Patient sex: M
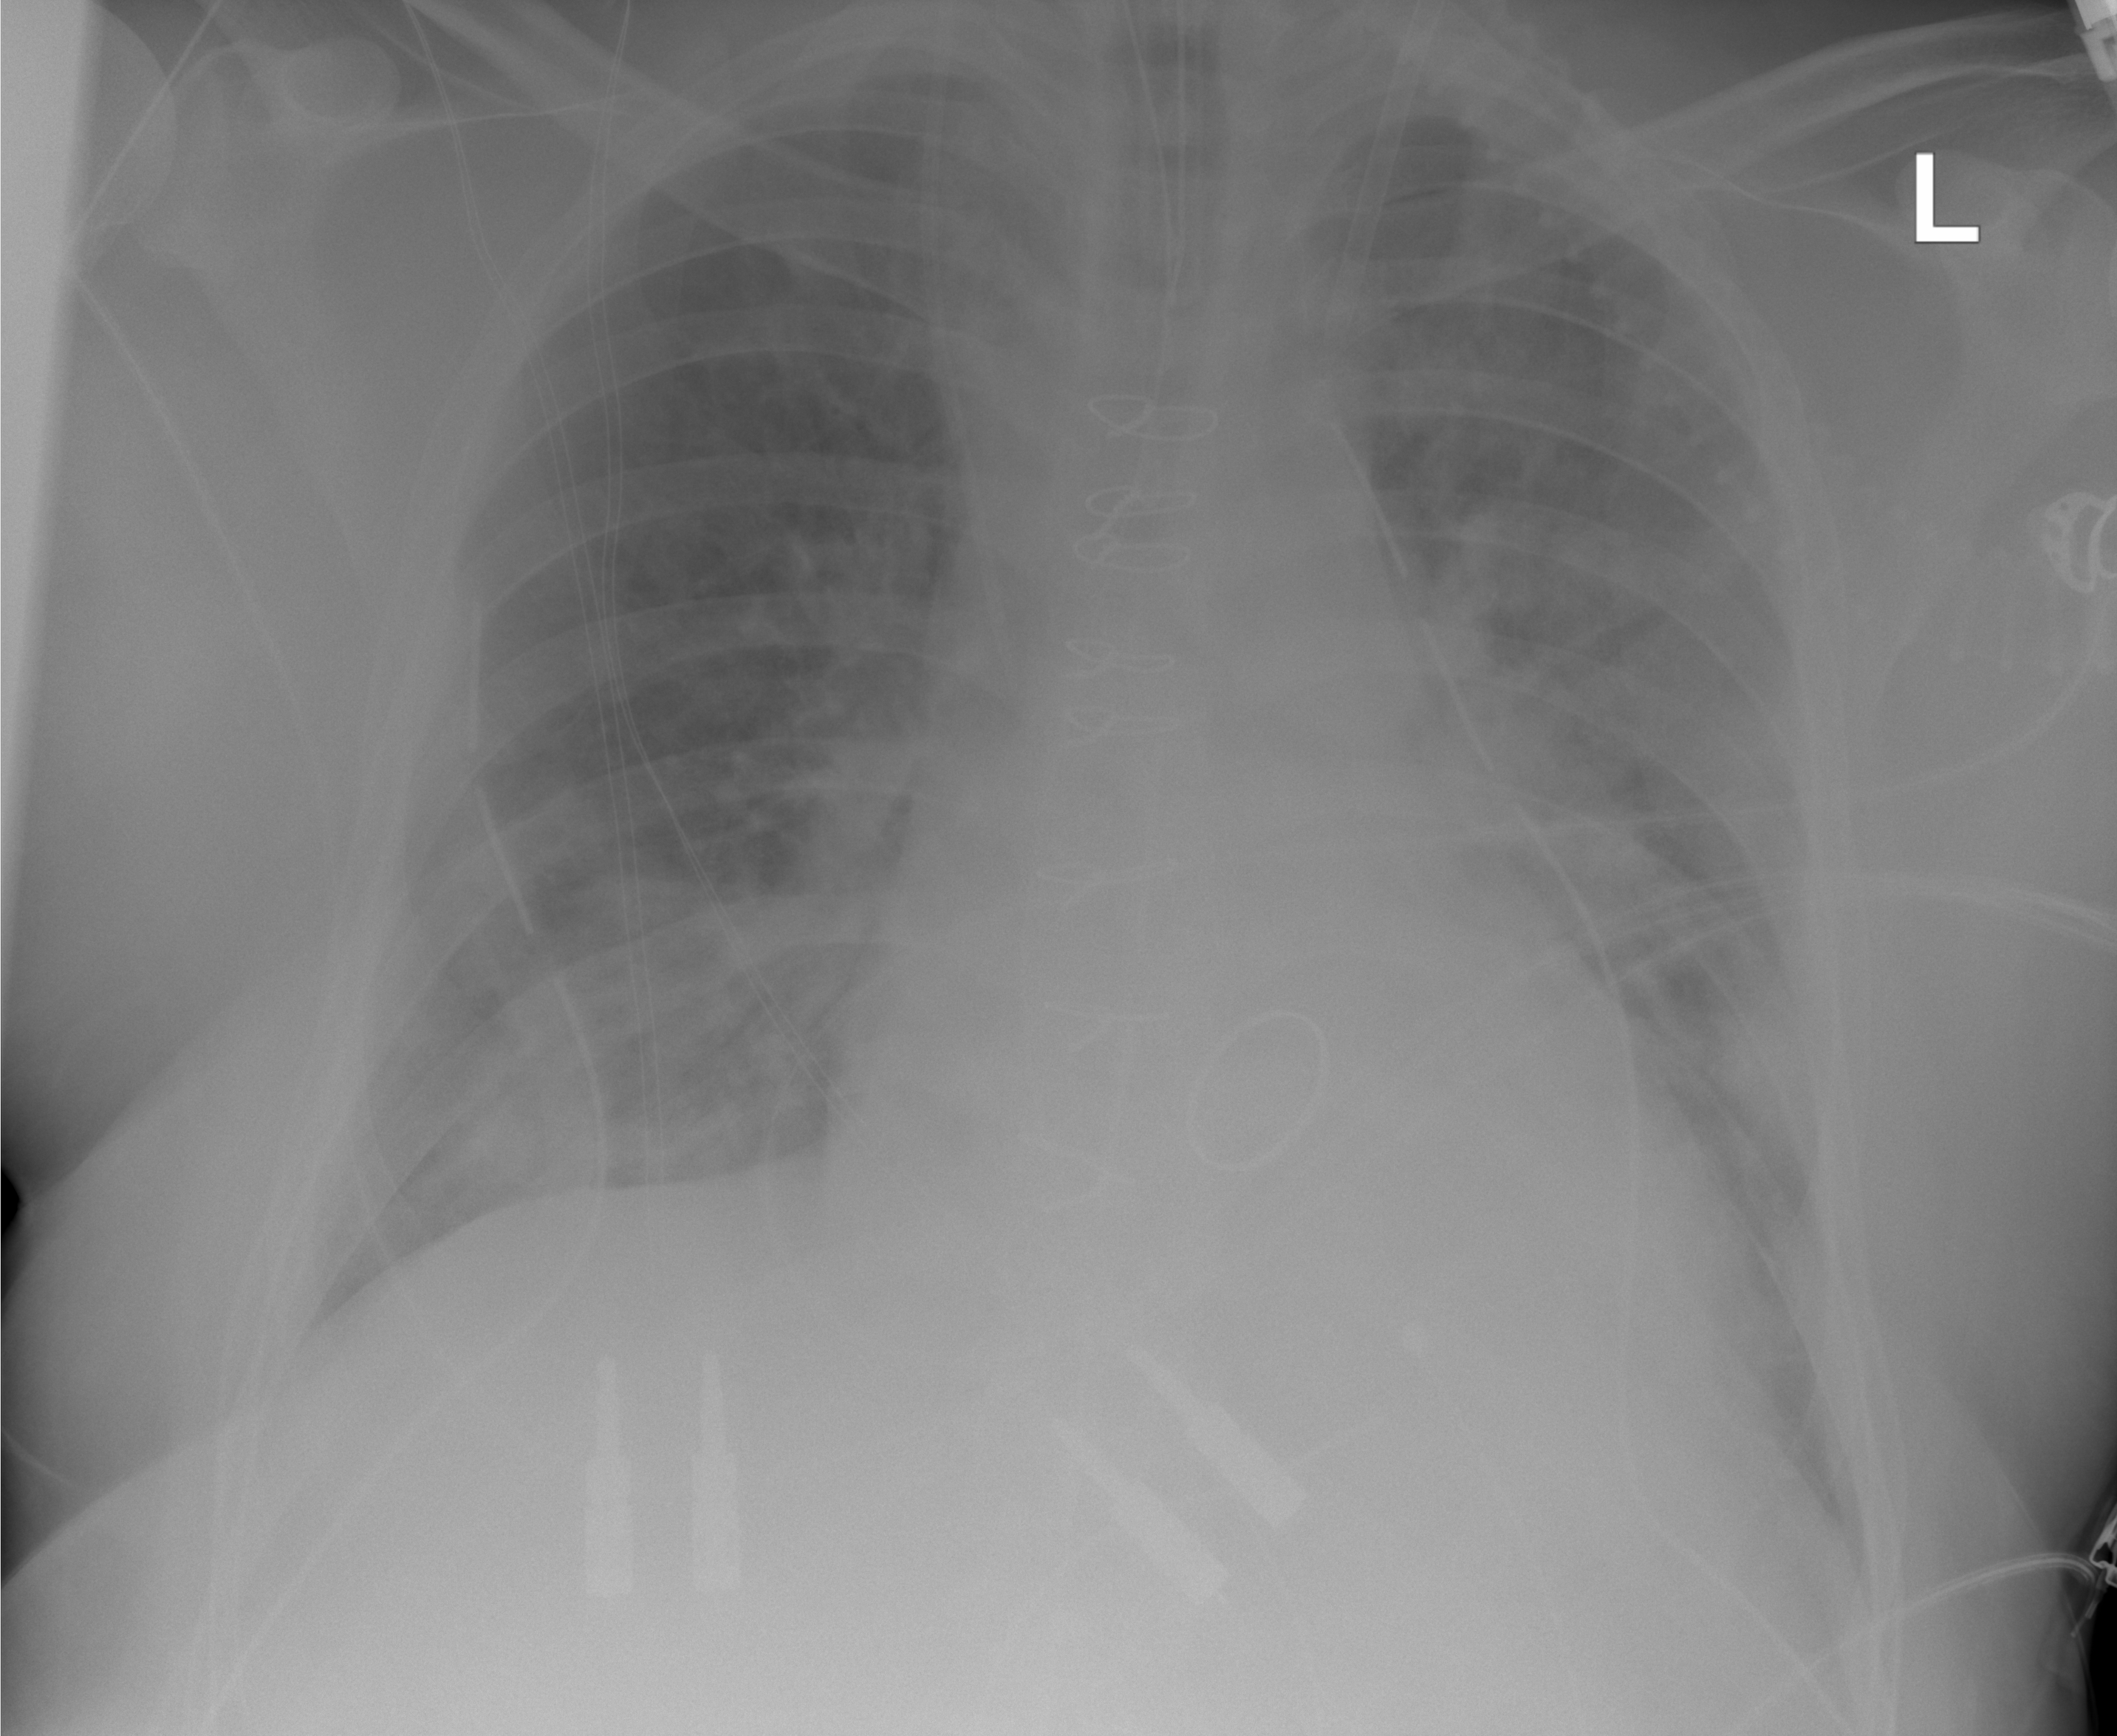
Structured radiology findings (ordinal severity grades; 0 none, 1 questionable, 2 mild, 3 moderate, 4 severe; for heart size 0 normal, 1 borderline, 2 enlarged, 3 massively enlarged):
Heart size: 0
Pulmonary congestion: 2
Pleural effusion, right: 1
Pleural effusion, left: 1
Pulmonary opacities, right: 2
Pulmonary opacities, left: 1
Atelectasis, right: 2
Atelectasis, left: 2